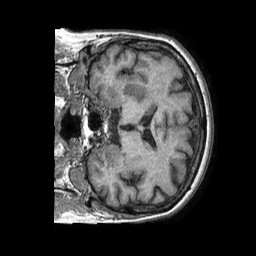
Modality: T1w
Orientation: coronal
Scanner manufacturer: philips
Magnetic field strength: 1.5 T
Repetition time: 0.007679 s
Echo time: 0.003494 s